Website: walmart
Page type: customer-info-address
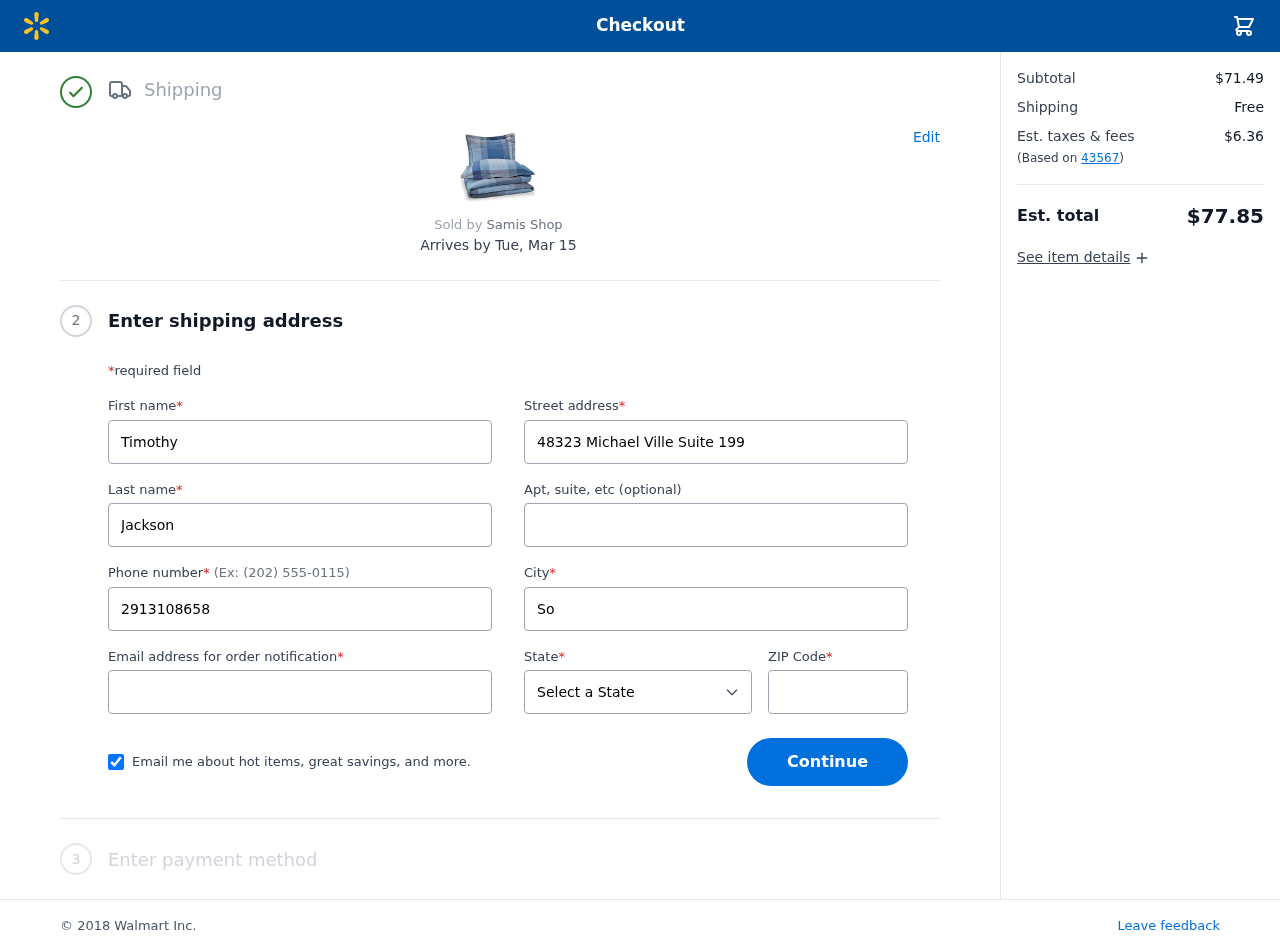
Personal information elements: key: PII_CITY
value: South Dennis
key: PII_EMAIL
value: timothy.jackson@hotmail.com
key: PII_FIRSTNAME
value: Timothy
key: PII_LASTNAME
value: Jackson
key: PII_PHONE
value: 2913108658
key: PII_POSTCODE
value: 43567
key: PII_STATE
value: South Dakota
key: PII_STREET
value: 48323 Michael Ville Suite 199
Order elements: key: ORDER_DELIVERY_DATE
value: Tue, Mar 15
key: ORDER_SUBTOTAL
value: $71.49
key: ORDER_SHIPPING_COST
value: Free
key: ORDER_TAX
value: $6.36
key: ORDER_TOTAL
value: $77.85